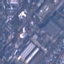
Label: Industrial